Chest X-ray:
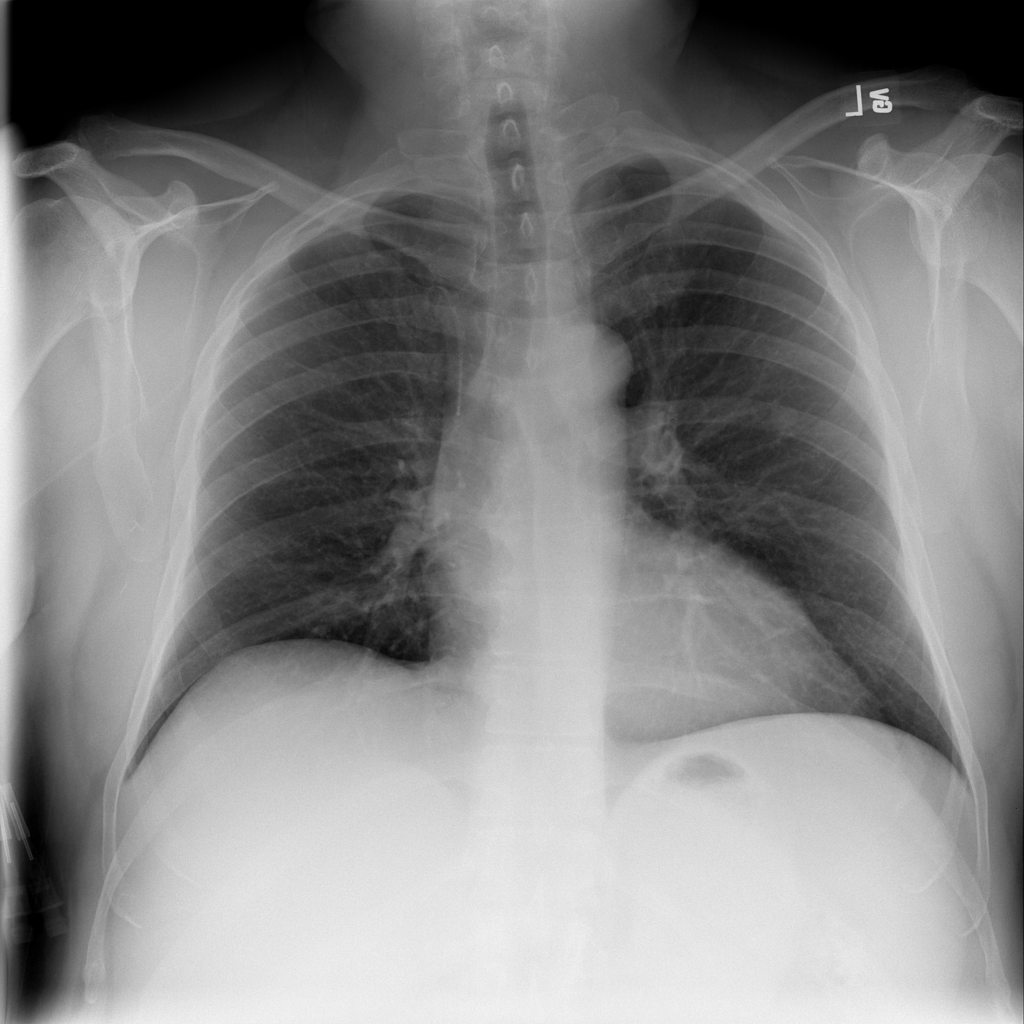
Findings: Nodule
No abnormal finding: no